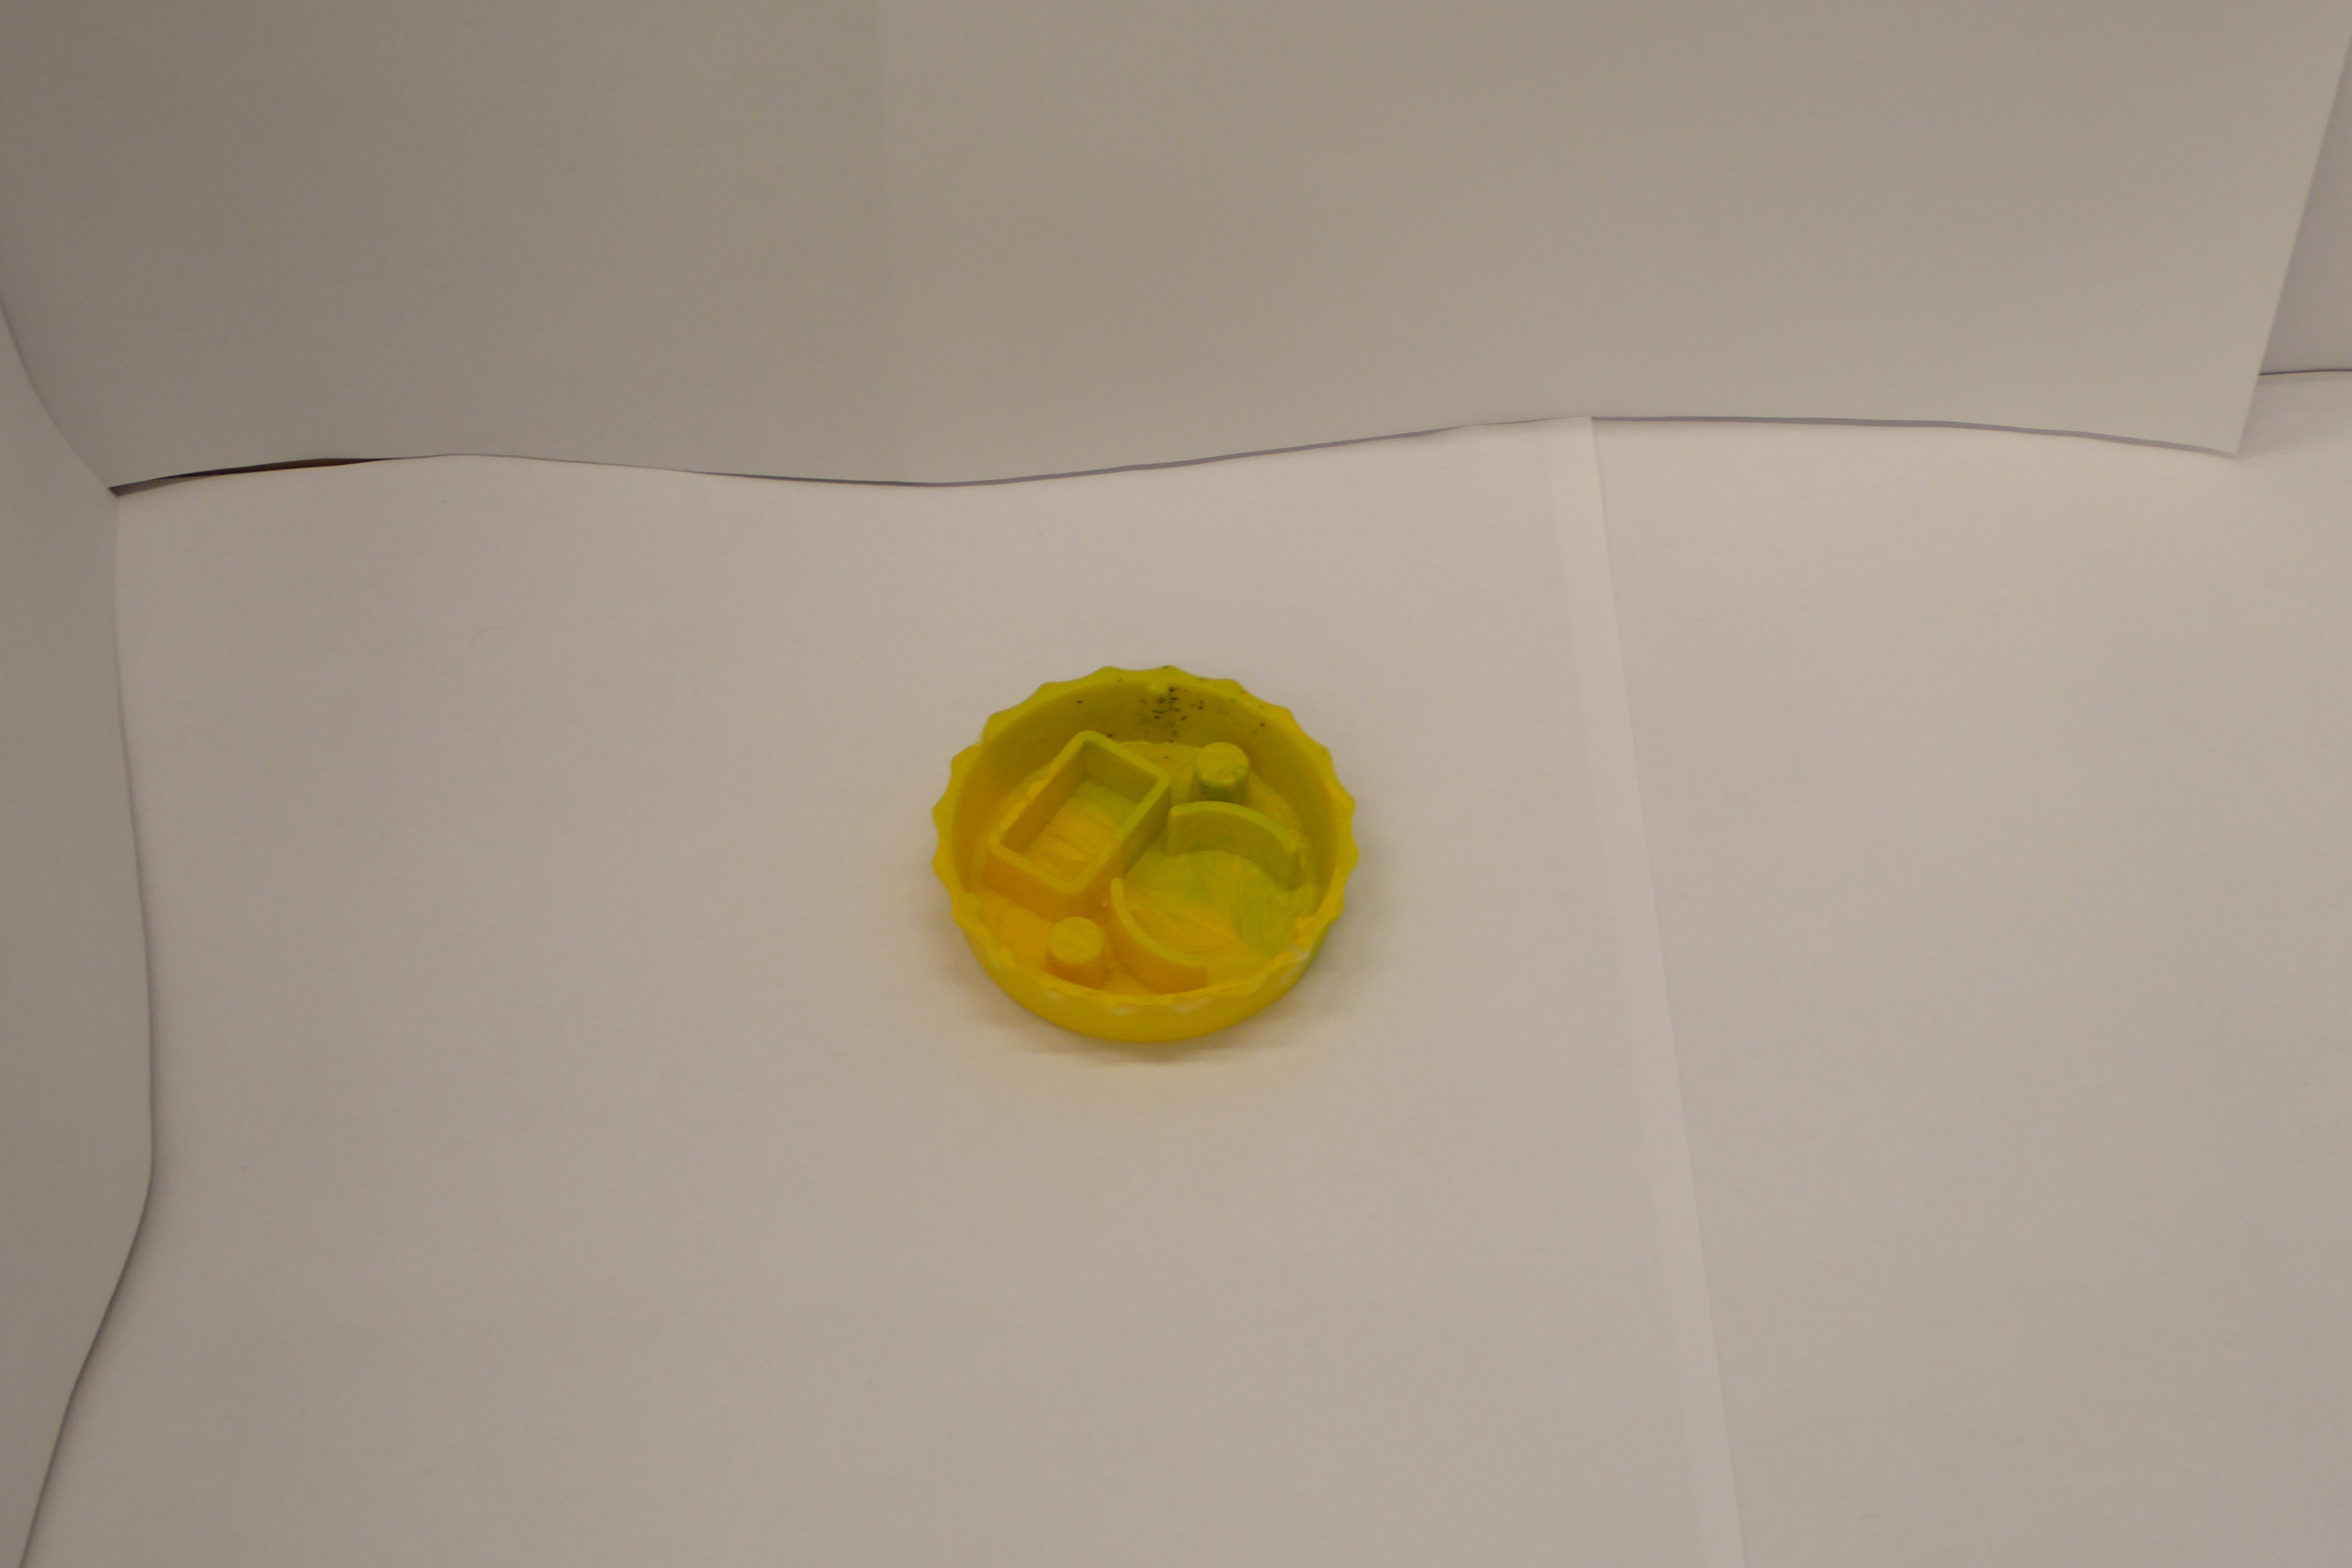
Label: Bottle Opener - Cover